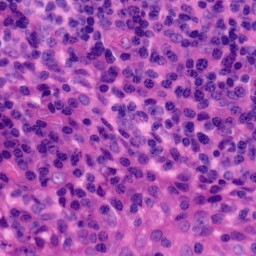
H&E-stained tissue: Tonsil